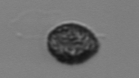
Label: Pseudochattonella_farcimen